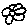
Label: flower